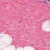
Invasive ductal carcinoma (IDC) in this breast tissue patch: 0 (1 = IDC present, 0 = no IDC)